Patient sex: F
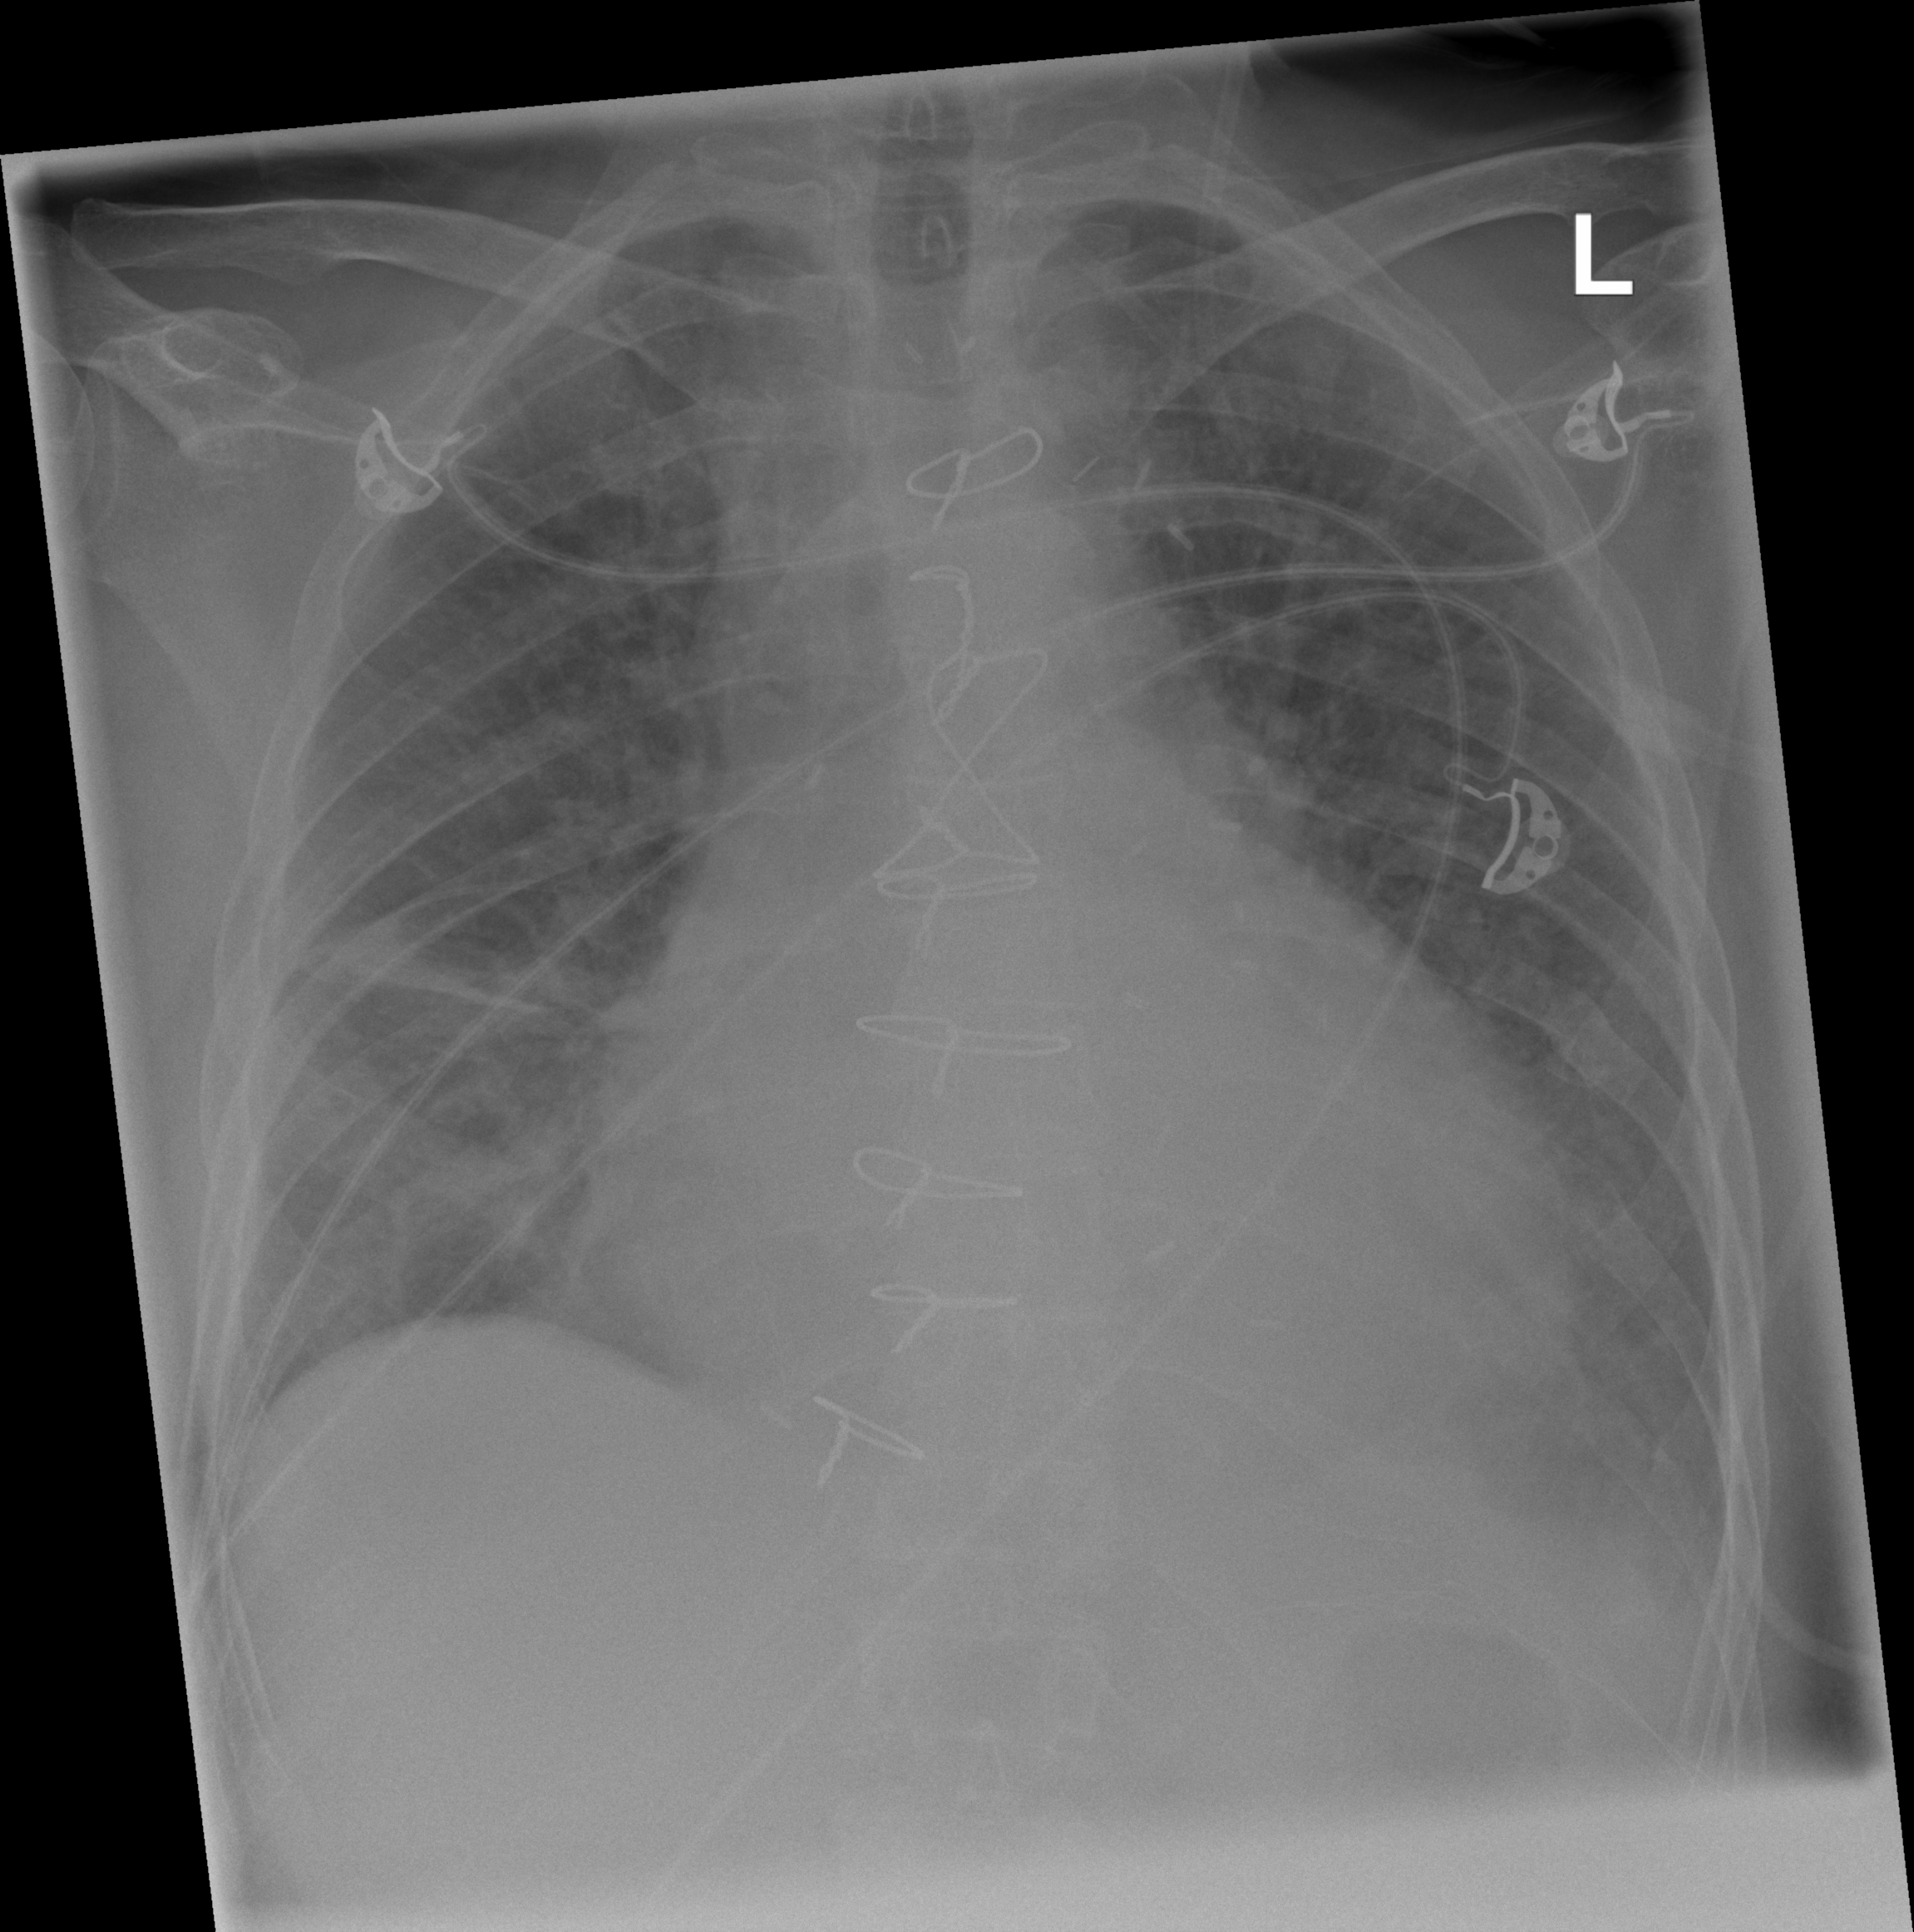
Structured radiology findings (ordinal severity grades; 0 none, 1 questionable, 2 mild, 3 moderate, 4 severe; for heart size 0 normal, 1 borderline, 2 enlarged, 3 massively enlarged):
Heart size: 3
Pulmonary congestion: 2
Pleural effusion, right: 0
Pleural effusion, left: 2
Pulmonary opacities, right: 2
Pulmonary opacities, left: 0
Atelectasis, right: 2
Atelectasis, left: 2